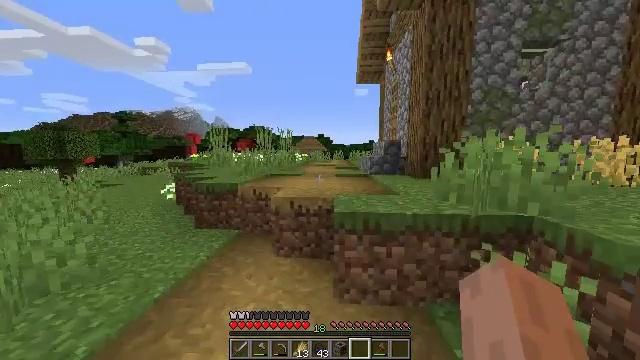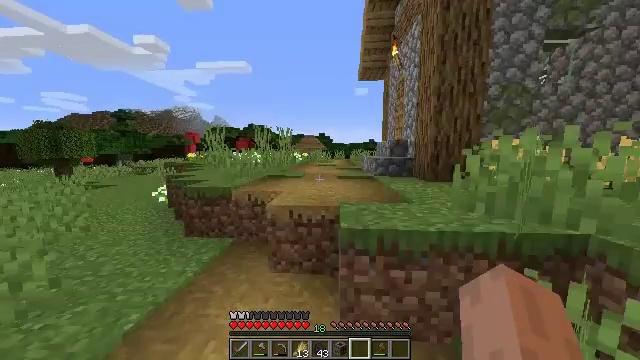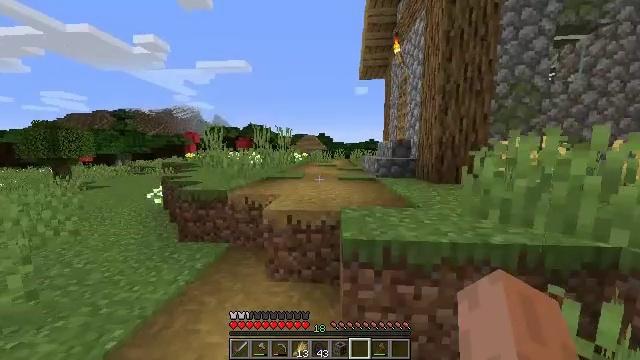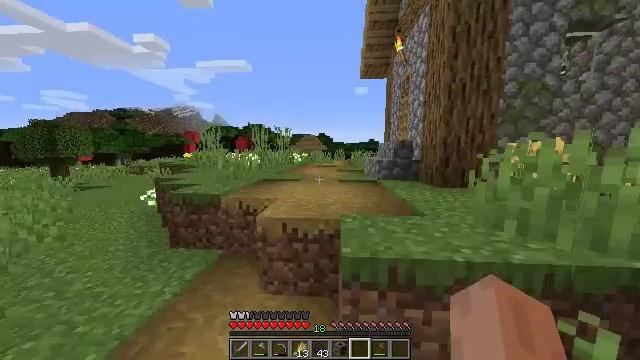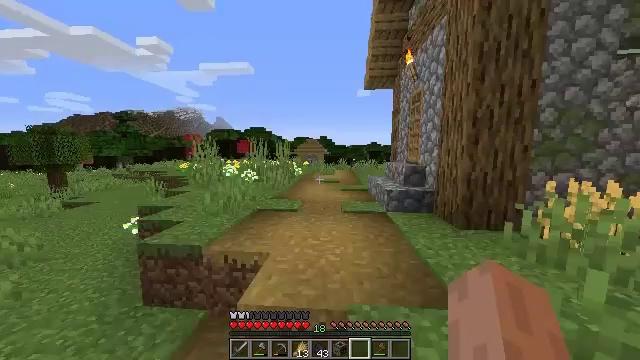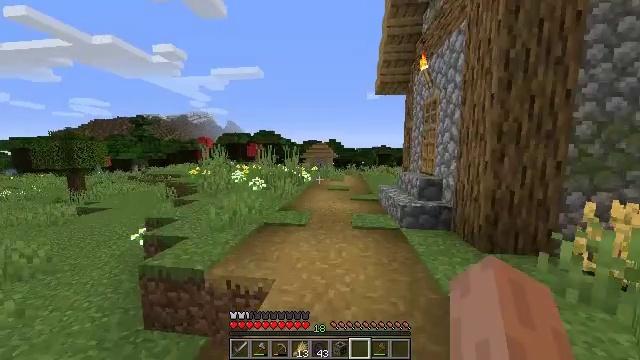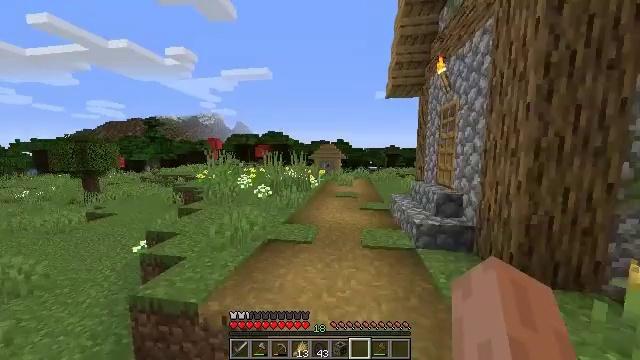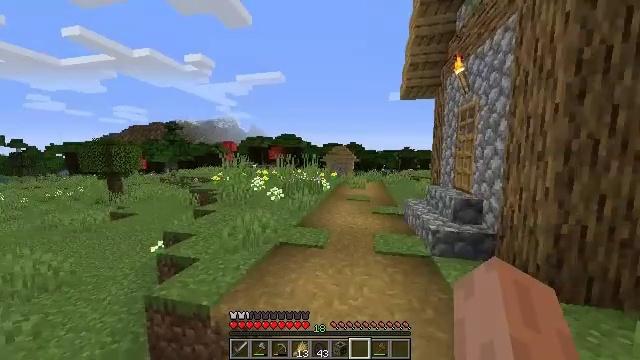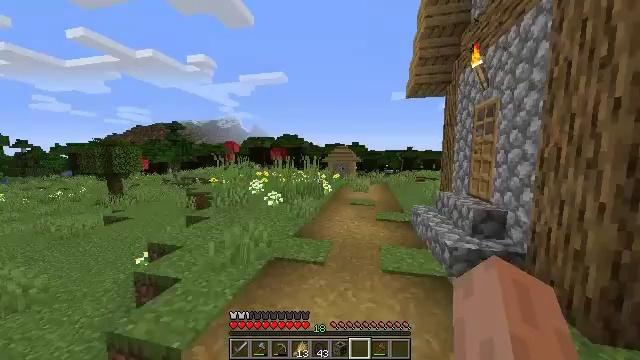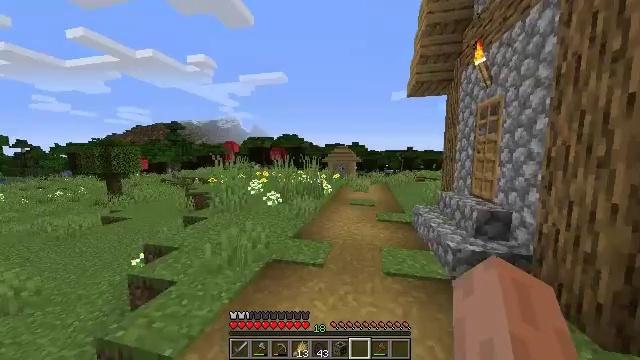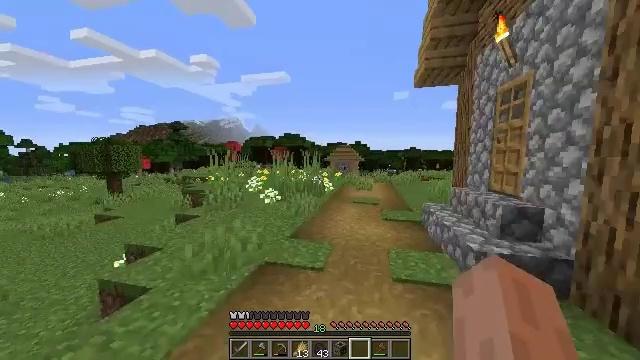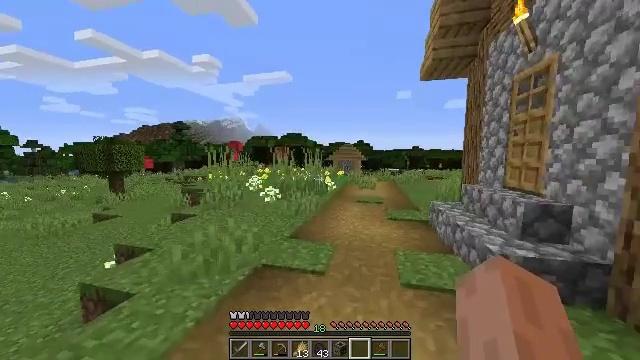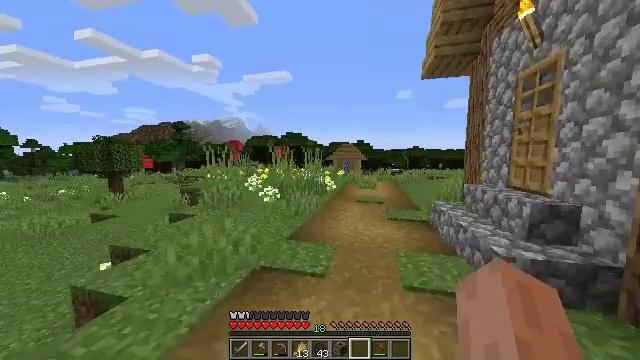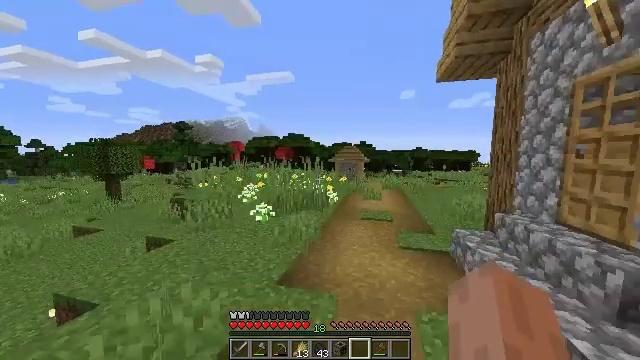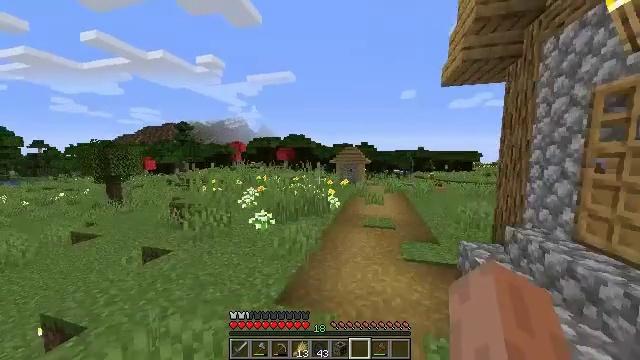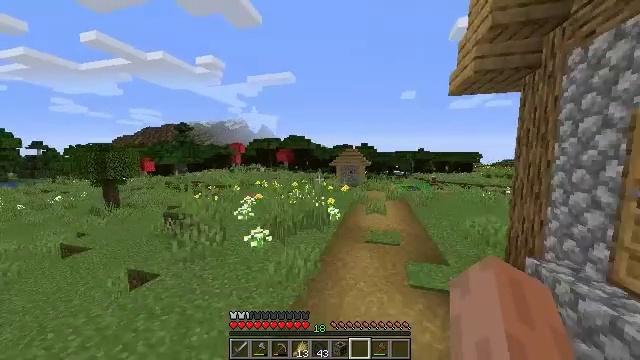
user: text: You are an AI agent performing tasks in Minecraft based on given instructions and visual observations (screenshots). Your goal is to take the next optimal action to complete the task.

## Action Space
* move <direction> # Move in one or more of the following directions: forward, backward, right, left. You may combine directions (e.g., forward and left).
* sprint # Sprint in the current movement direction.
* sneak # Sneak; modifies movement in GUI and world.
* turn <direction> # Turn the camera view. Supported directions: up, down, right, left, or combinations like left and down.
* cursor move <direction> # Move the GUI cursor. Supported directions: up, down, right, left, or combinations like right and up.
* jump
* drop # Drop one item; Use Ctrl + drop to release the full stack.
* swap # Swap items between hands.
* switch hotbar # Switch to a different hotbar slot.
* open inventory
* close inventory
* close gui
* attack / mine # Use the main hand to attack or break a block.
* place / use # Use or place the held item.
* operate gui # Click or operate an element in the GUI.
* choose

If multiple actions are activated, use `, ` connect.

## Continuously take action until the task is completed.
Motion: motion action
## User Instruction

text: Break the grindstone to collect it.
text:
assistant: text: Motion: move forward
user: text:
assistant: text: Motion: move forward
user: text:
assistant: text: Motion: move forward, jump
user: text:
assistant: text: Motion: move forward, jump
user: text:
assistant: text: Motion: move forward, turn left, jump
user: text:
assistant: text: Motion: move forward, turn left, jump
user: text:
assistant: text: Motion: move forward, turn left, jump
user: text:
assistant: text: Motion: move forward, jump
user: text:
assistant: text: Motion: move forward, jump
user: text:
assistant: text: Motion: move forward, jump
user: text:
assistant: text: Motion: move forward, jump
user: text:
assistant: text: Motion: move forward, jump
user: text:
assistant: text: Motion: move forward, jump
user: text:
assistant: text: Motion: move forward, jump
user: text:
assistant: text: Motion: move forward, jump
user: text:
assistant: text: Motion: move forward, jump
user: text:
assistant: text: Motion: move forward, sprint, jump
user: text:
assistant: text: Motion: move forward, sprint, jump
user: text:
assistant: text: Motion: move forward, sprint, jump
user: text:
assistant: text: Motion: move forward, sprint, jump
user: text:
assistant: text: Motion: move forward, jump
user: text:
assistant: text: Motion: move forward, jump
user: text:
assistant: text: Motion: move forward, turn left, jump
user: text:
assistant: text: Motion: move forward, jump
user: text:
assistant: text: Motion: move forward, jump
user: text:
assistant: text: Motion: move forward, jump
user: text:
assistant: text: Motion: move forward, jump
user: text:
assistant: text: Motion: move forward, jump
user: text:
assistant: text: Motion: move forward, jump
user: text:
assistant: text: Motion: move forward, jump